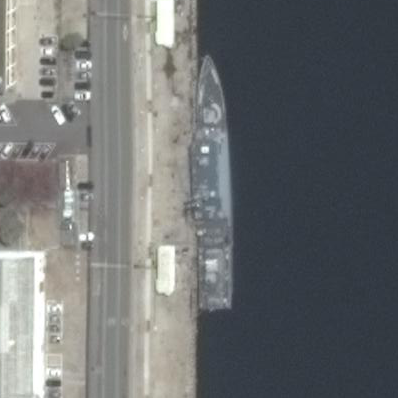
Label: combat